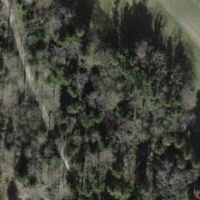
EUNIS habitat code: 41
Species observed at this site:
Sambucus racemosa